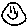
Label: smiley face